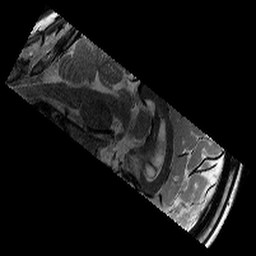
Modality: T2w
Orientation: sagittal
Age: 13
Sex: male
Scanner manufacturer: siemens
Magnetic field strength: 3 T
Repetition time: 9.23 s
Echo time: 0.067 s